Field crop: maize
Growth stage: 2
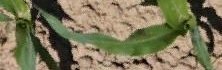
Species: maize